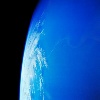
Label: water